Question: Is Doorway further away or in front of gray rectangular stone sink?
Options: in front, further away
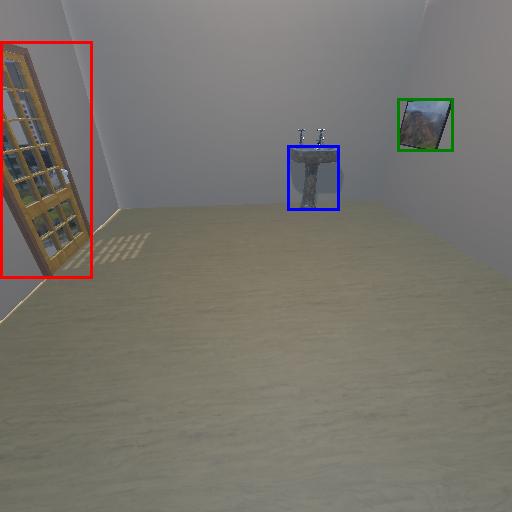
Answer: in front